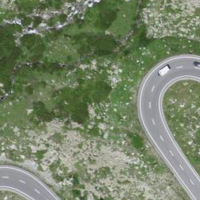
EUNIS habitat code: 31
Species observed at this site:
Phoenicurus ochruros